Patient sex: M
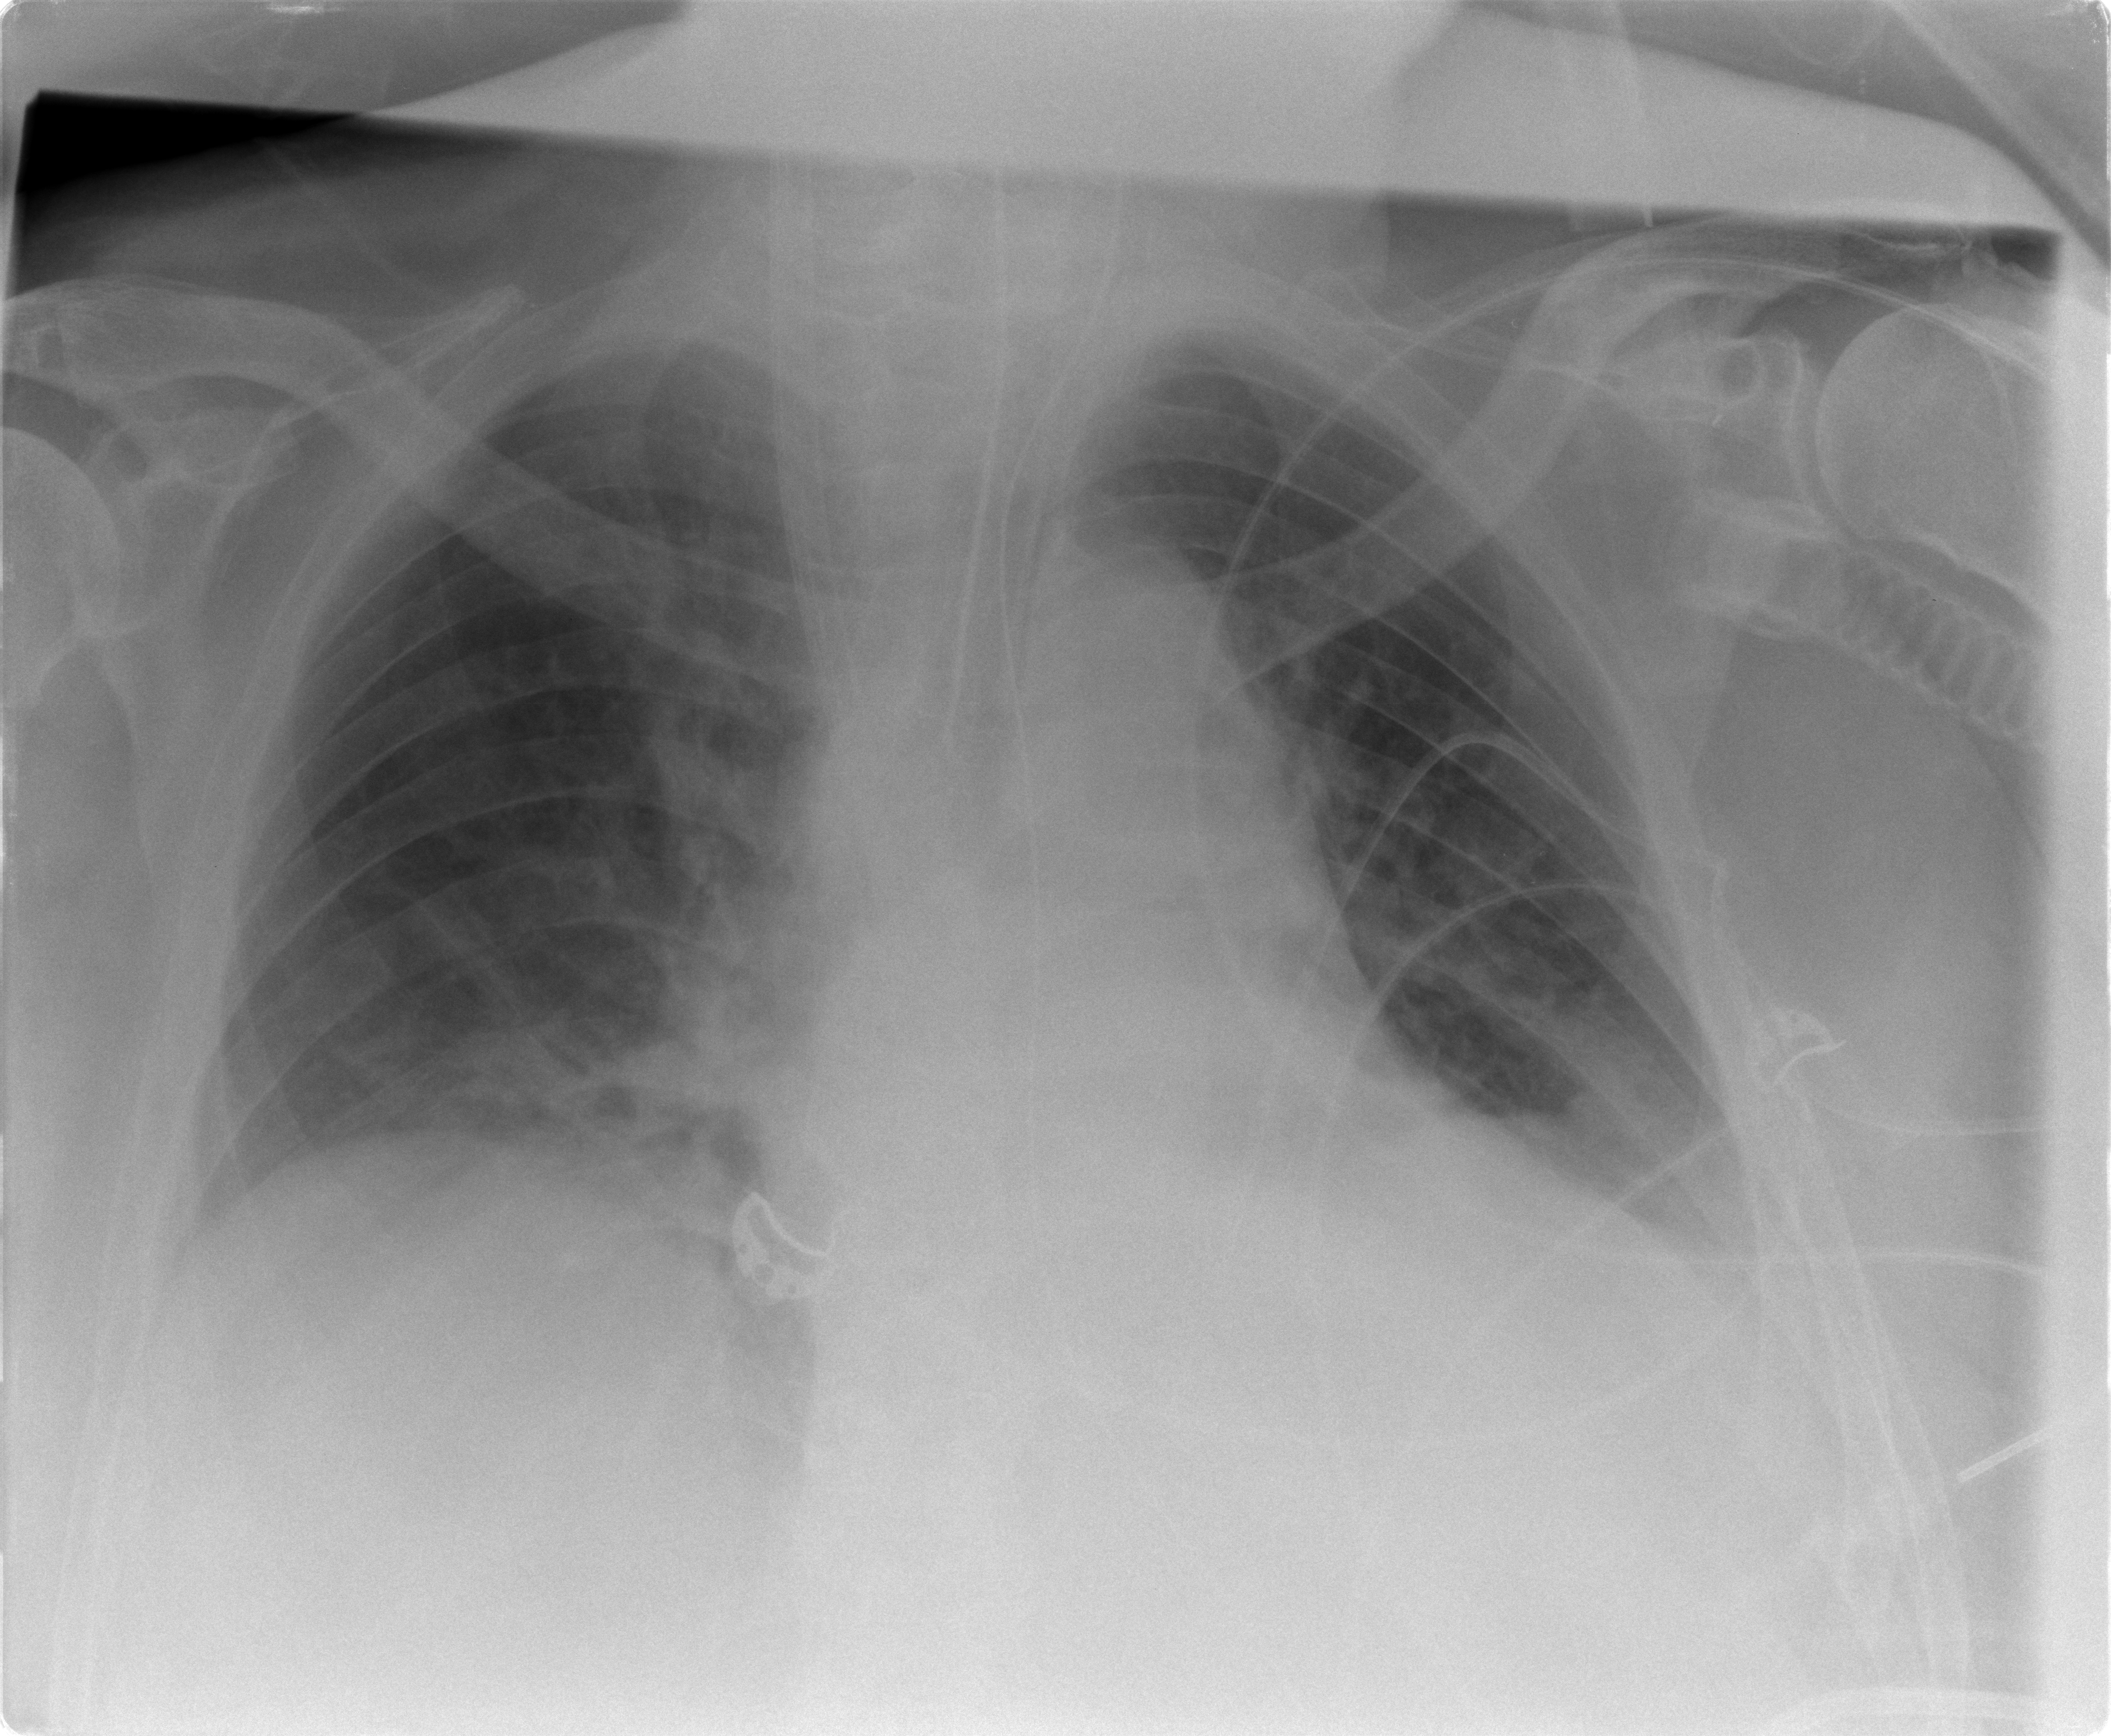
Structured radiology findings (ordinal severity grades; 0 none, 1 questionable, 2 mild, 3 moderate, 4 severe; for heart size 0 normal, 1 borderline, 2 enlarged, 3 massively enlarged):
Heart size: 2
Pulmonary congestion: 0
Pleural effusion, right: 2
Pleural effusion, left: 2
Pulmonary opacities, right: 2
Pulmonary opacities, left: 0
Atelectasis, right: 2
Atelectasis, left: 2